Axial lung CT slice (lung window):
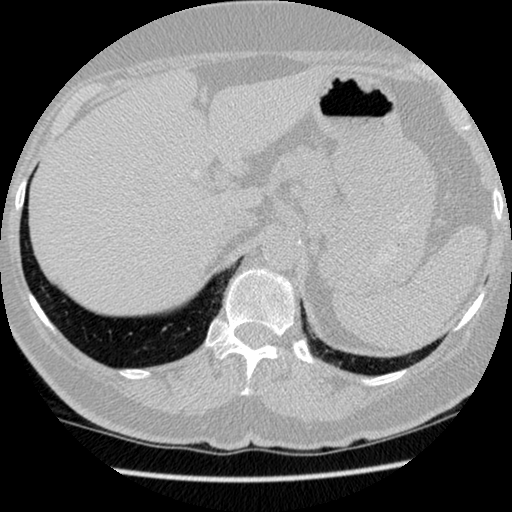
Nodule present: no